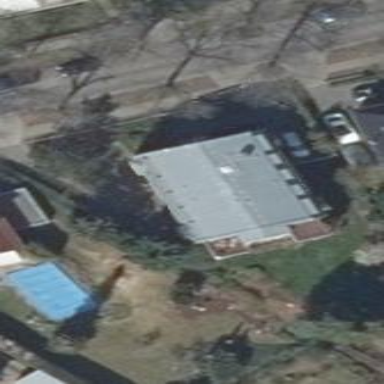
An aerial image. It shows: Simple and straightforward house.